Interaction volume radius: 5 \u00c5
Interaction volume height: 10 \u00c5
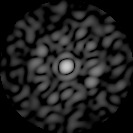
Disorder parameter: 0.8819